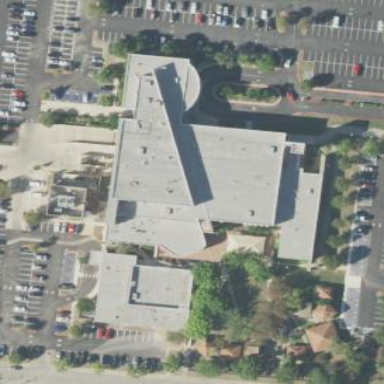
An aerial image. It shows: Healthcare facility identified as hospital.